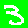
Digit: 3